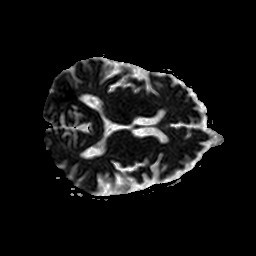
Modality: ADC
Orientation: axial
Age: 72
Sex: male
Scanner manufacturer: philips
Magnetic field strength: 1.5 T
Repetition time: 4.788 s
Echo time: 0.07764 s